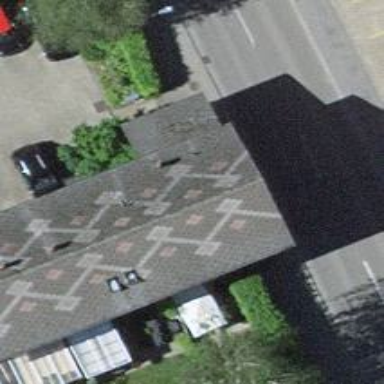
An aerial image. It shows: Historic building.